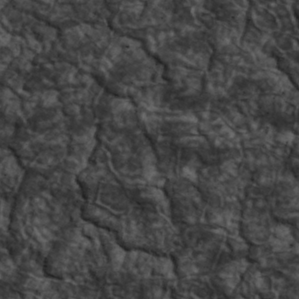
Label: non_frost